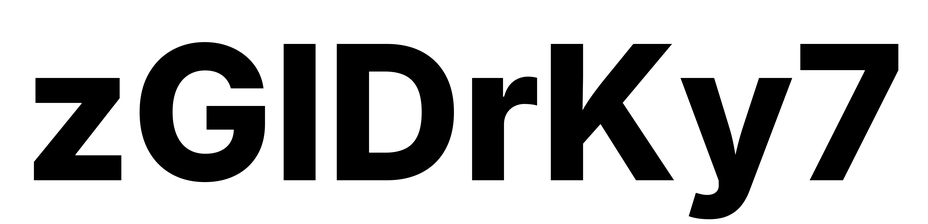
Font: Inter_ExtraBold